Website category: movie
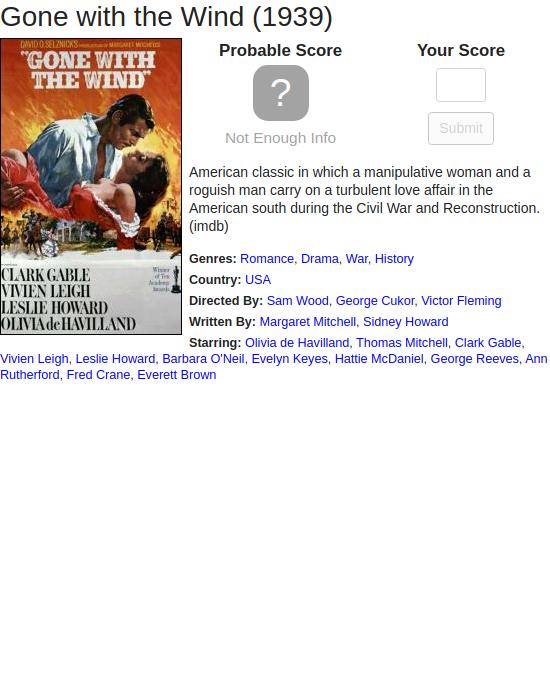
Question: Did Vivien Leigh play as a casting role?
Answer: yes

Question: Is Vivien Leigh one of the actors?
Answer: yes

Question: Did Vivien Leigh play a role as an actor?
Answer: yes

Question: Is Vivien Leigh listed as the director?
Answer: no

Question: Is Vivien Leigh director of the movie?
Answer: no

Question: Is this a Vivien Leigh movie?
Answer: no

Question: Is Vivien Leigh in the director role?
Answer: no

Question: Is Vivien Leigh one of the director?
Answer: no

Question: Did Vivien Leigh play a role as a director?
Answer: no

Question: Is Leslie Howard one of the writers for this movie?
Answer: no

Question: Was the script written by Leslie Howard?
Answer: no

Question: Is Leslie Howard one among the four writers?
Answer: no

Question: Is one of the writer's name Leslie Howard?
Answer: no

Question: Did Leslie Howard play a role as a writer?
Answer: no

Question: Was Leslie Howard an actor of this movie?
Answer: yes

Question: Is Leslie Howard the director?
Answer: no

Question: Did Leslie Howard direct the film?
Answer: no

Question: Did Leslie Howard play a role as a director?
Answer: no

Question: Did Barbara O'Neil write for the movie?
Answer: no

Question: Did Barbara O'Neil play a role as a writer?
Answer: no

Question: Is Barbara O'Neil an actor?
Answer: yes

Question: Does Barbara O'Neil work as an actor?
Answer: yes

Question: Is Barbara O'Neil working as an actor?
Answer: yes

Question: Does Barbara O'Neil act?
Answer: yes

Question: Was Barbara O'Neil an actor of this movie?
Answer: yes

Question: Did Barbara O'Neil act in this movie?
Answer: yes

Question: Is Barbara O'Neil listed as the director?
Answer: no

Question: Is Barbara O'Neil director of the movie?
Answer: no

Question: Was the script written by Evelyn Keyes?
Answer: no

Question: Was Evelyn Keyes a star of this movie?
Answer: yes

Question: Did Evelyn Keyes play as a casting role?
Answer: yes

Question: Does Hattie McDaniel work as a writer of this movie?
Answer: no

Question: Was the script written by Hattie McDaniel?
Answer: no

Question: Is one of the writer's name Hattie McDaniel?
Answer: no

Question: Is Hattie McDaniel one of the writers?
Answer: no

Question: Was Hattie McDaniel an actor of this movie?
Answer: yes

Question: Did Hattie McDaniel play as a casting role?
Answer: yes

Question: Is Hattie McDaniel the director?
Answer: no

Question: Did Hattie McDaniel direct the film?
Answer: no

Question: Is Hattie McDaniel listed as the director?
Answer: no

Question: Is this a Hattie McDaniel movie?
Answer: no

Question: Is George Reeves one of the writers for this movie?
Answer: no

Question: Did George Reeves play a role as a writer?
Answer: no

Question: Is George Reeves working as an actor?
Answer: yes

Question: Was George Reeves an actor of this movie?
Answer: yes

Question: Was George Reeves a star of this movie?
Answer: yes

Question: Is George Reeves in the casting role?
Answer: yes

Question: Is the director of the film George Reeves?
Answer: no

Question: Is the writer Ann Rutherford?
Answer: no

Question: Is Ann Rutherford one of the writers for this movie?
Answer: no

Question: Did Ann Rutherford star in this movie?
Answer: yes

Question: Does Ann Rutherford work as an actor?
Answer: yes

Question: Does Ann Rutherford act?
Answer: yes

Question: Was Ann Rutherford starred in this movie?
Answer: yes

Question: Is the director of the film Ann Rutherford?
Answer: no

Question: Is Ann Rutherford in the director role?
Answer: no

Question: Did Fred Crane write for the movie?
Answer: no

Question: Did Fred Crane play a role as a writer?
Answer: no

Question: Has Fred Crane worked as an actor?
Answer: yes

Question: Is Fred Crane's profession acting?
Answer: yes

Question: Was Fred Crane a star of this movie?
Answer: yes

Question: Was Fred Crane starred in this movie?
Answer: yes

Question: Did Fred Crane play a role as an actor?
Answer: yes

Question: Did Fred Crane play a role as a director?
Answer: no